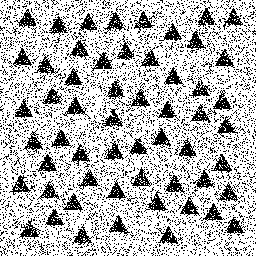
Squares: 0
Triangles: 56
Stars: 0
Total shapes: 56